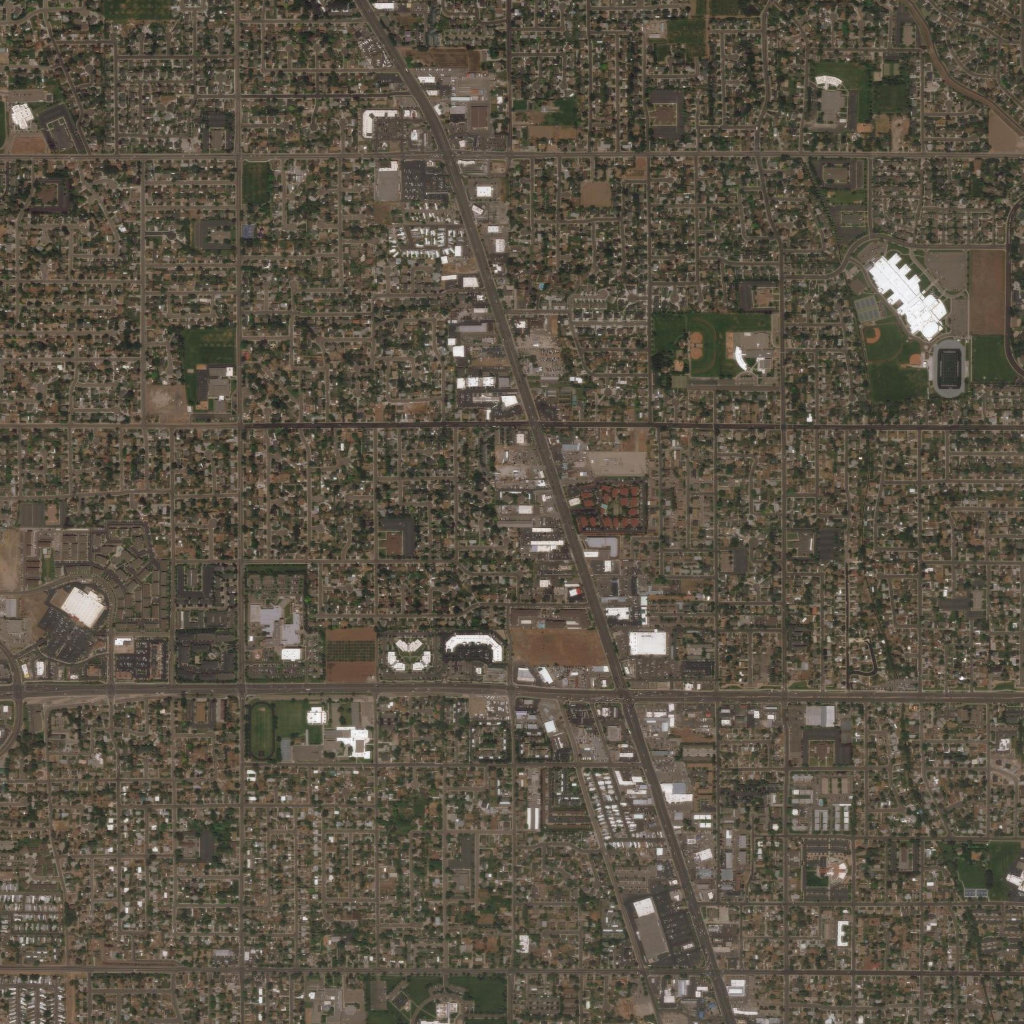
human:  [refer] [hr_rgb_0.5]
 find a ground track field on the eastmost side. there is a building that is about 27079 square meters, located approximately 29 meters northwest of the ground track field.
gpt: <box>[[91, 33, 94, 38, 0]]</box>

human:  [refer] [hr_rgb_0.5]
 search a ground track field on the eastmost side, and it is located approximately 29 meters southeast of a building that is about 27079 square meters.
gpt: <box>[[91, 33, 94, 38, 0]]</box>

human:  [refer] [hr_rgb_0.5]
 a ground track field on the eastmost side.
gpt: <box>[[91, 33, 94, 38, 0]]</box>